Aerial crown-view tile of a tropical tree (Barro Colorado Island, Panama), acquired 20250414:
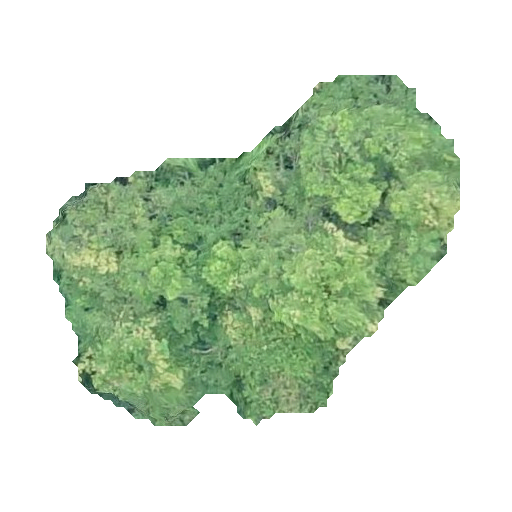
Species: Dendropanax arboreus
GBIF accepted scientific name: Dendropanax arboreus
Crown area: 138.855 m²